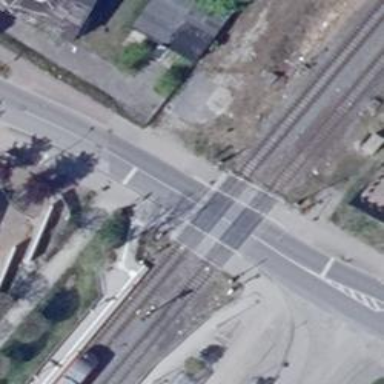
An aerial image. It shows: Level crossing with double half barrier.